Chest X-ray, PA view. Patient: 33 years old, sex F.
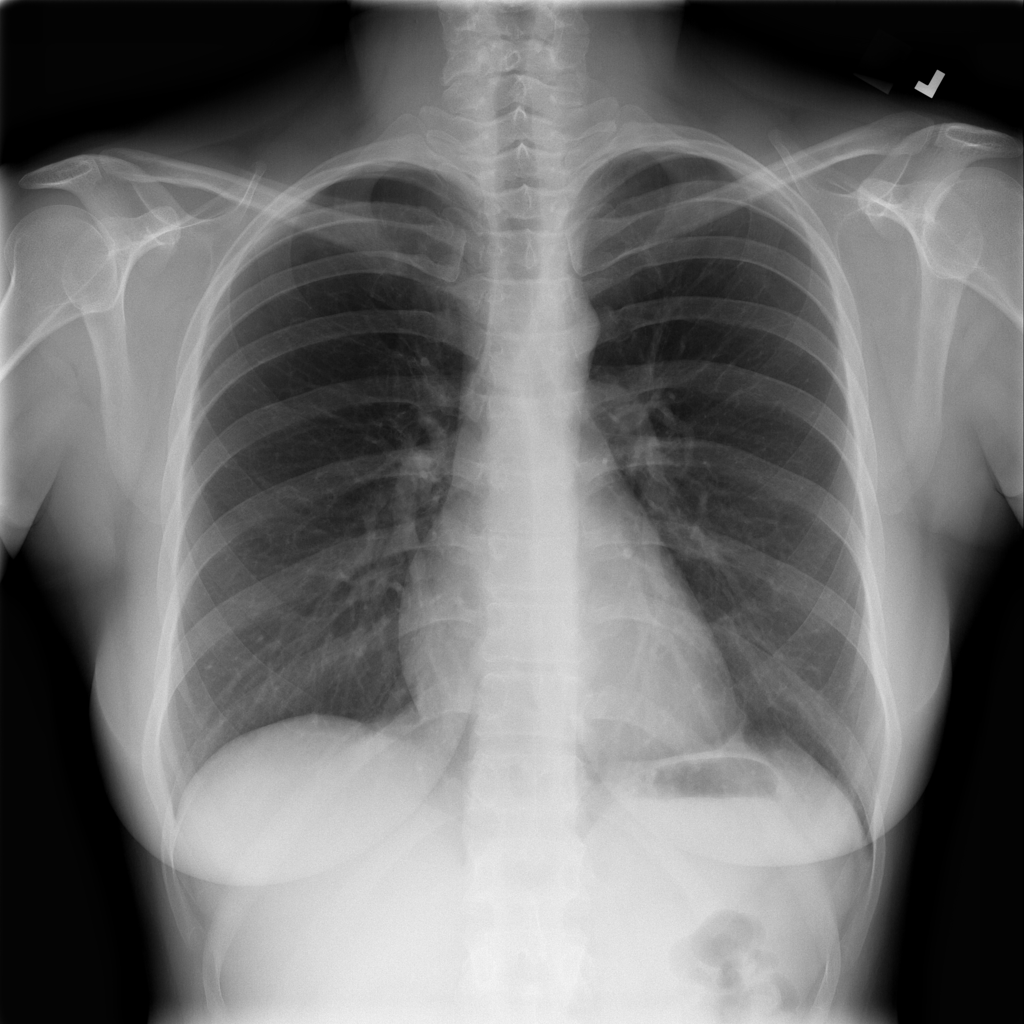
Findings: No Finding